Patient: sex F, age 76
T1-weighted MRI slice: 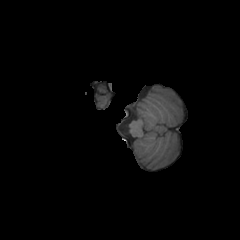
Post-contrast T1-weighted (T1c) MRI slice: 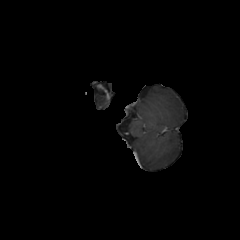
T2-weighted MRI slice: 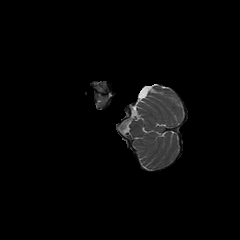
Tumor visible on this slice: no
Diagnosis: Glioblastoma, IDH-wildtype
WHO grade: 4